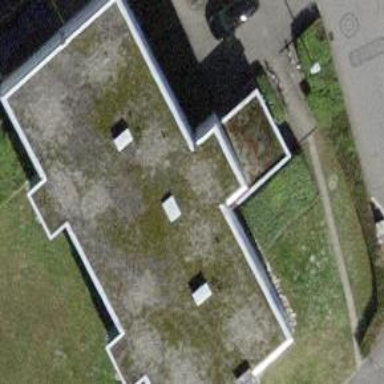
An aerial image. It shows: Flat-roofed building.